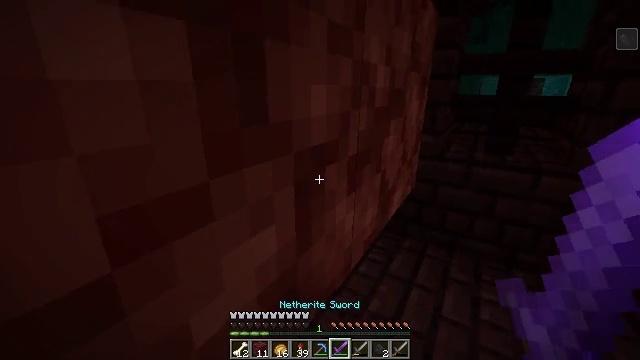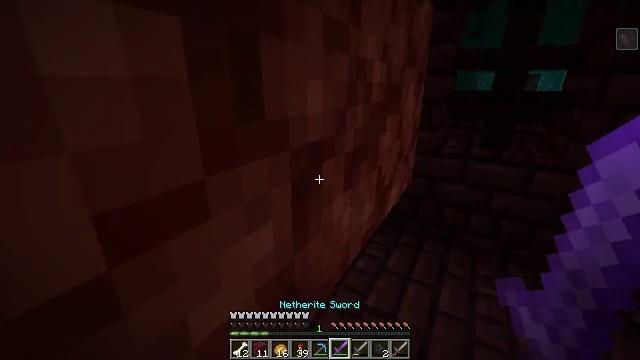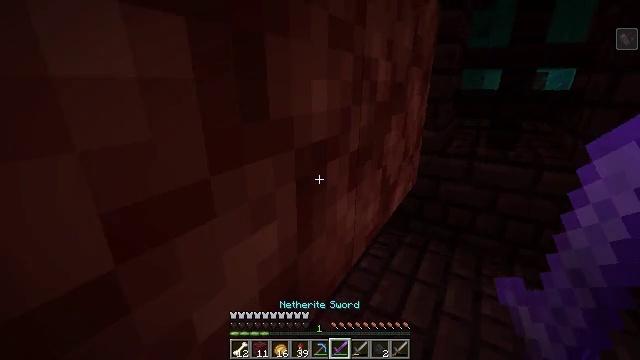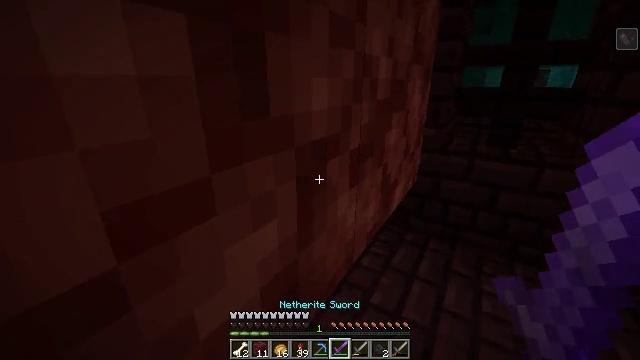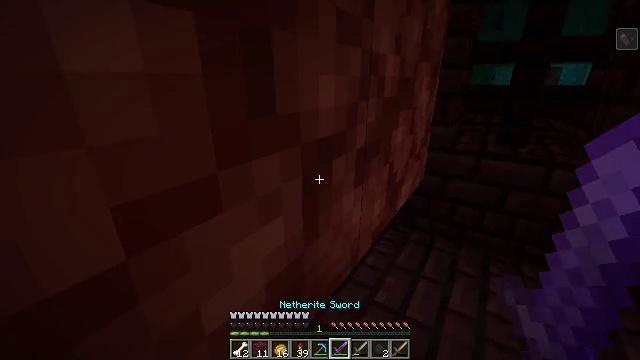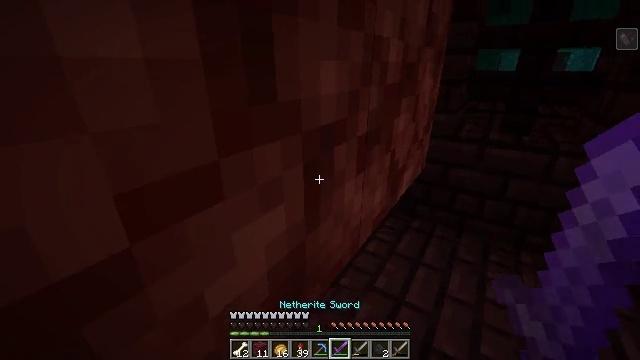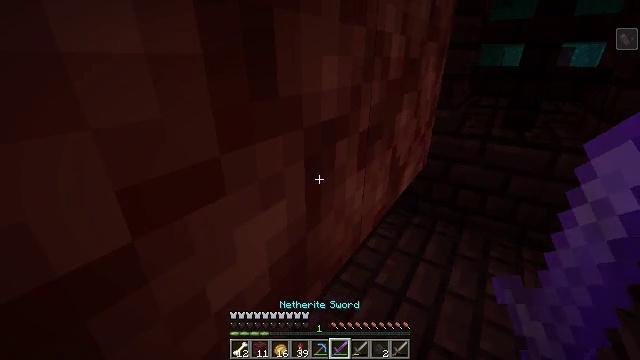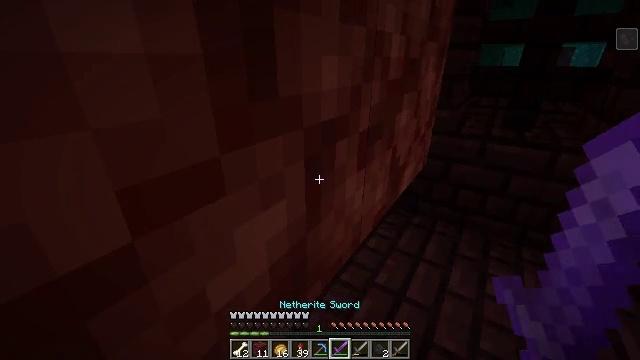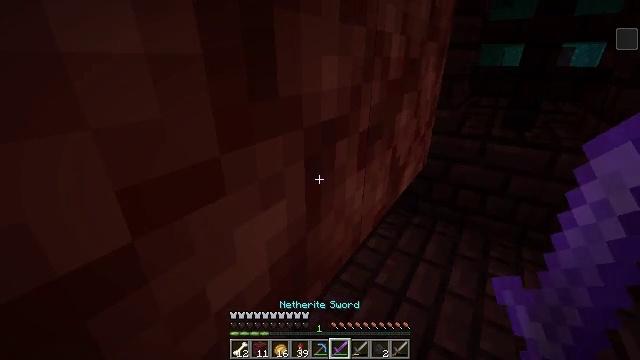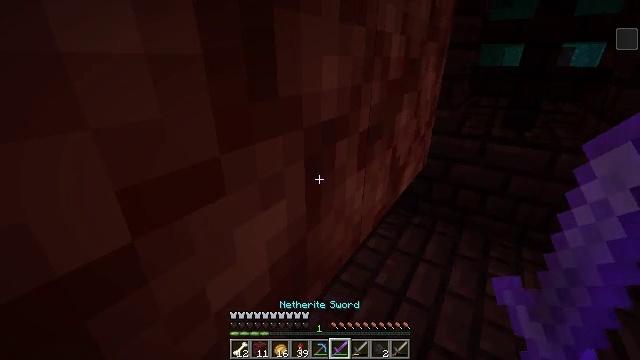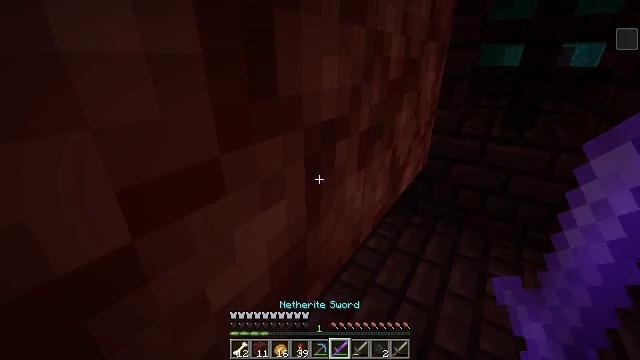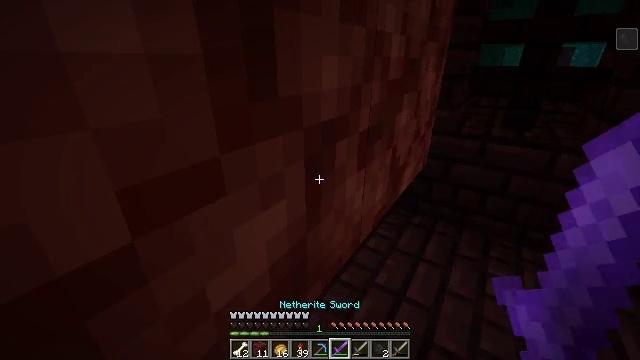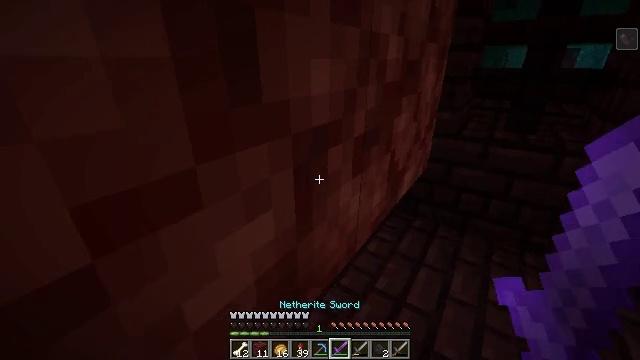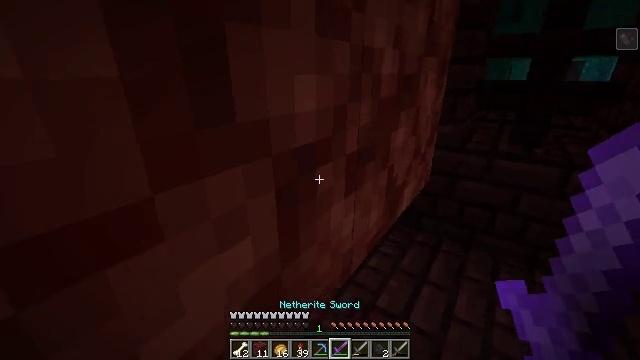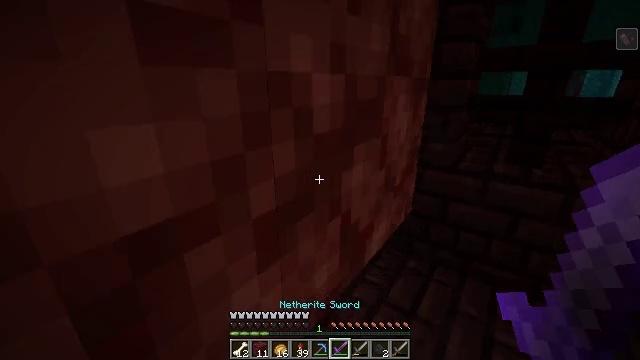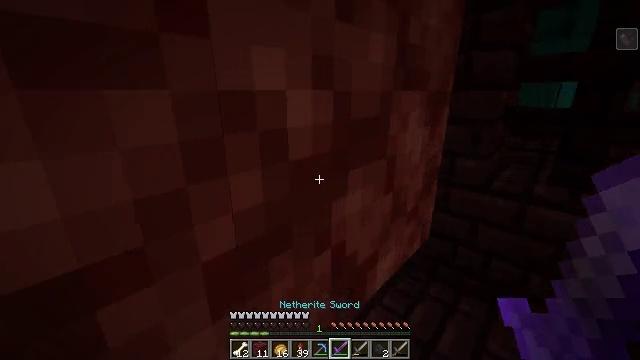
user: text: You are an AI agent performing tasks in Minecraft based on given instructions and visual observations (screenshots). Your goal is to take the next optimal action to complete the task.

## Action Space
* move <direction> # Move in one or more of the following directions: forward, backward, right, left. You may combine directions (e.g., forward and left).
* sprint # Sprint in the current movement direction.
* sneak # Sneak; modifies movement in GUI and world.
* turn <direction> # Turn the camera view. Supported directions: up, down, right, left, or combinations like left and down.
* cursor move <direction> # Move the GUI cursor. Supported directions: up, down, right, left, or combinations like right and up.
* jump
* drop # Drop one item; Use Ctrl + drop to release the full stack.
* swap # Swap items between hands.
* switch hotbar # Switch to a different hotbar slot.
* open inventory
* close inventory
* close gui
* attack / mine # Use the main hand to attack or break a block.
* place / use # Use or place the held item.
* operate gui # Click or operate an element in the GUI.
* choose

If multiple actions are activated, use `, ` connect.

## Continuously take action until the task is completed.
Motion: motion action
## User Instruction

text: Kill the blaze.
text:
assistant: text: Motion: no_op
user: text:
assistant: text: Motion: turn left
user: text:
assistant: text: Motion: no_op
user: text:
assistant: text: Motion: turn left
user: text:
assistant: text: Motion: turn down
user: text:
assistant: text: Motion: no_op
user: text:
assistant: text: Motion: no_op
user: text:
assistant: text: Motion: no_op
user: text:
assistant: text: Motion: no_op
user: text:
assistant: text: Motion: no_op
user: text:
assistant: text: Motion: no_op
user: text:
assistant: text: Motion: move forward and move right
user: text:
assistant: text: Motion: move forward and move right, turn left and up
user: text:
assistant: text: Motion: move forward and move right, turn up
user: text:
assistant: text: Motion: move forward and move right, turn left and up
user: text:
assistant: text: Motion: move forward and move right, turn left and up
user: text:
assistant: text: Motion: move forward and move right, turn left
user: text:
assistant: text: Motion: move forward and move right, turn left and up
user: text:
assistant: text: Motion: move forward and move right, turn left
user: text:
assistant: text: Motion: move forward and move right, turn left
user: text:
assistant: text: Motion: move forward and move right, turn left
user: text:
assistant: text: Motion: move forward and move right, turn left
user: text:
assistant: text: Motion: move right, turn left
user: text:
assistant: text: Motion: turn left
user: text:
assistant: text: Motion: turn left
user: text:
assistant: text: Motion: turn left
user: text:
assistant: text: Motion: no_op
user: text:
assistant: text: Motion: move forward and move right
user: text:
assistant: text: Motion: move forward and move right, turn left
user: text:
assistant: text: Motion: move forward and move right, turn left and down